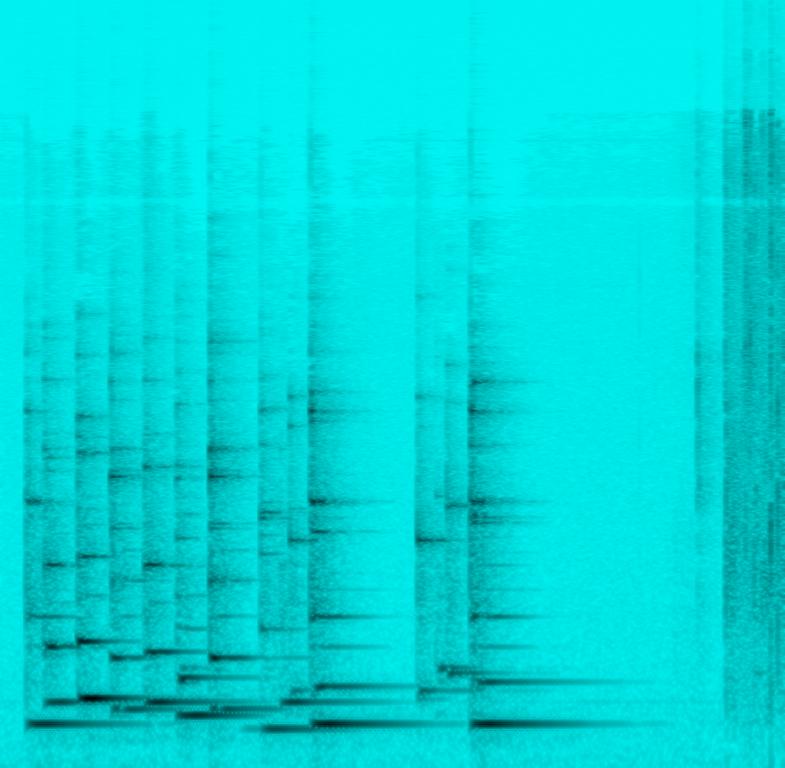
This clip features a singular marimba being played. It is a low-quality recording of a performance wherein the performer plays some off-key notes. We hear applause after the performer stops playing.